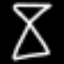
Label: hourglass